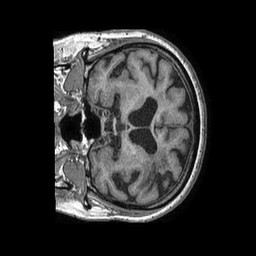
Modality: T1w
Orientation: coronal
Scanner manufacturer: philips
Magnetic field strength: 1.5 T
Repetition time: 0.007579 s
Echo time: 0.003455 s